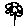
Label: flower